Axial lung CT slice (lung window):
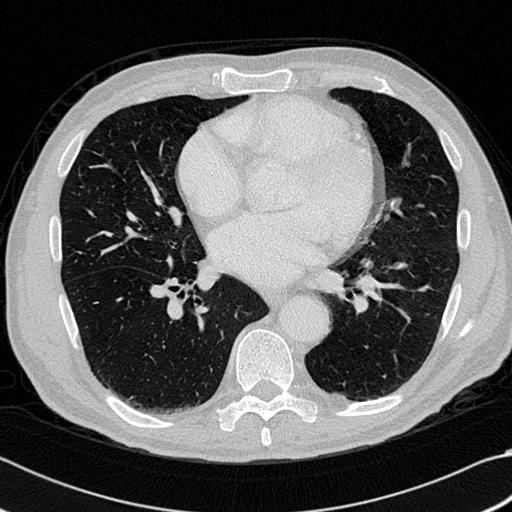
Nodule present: no